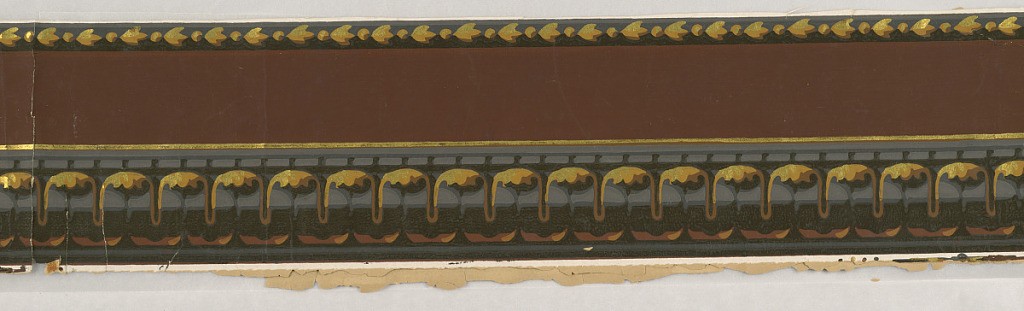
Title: borders
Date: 1870
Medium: Machine-printed paper
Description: Continuous leaf molding surmounted by dentils in grays, blacks, browns and yellow.